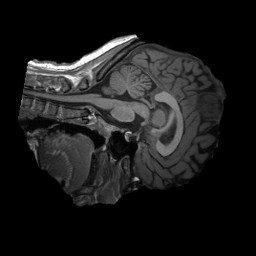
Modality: T1w
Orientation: sagittal
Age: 20
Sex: female
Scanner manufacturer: siemens
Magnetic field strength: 3 T
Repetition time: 2.3 s
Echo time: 0.00232 s